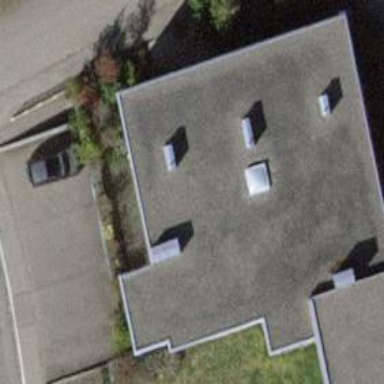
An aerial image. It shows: Building with flat roof.